Aerial crown-view tile of a tropical tree (Barro Colorado Island, Panama), acquired 20241112:
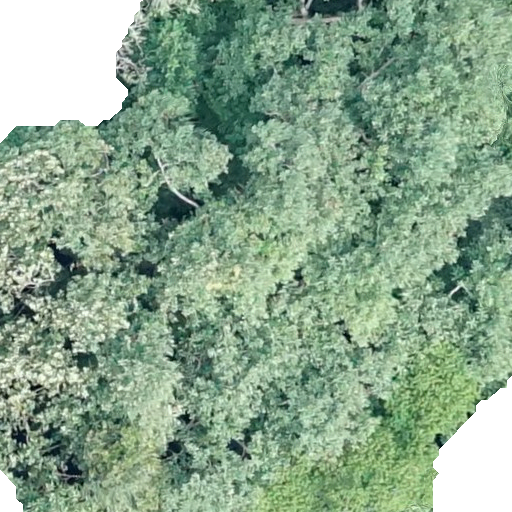
Species: Hieronyma alchorneoides
GBIF accepted scientific name: Hieronyma alchorneoides
Crown area: 494.299 m²